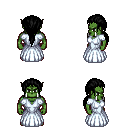
a pixel art fantasy rpg character, male body template, orc, green skin, underdress, magenta pants, black ponytail hairstyle, four views (front, back, left, right), 2x2 character sprite sheet, small pixel art, hard edges, no anti-aliasing